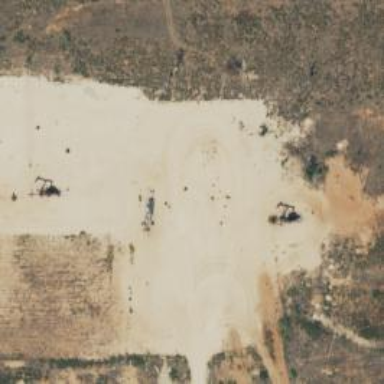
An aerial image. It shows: Petroleum well.